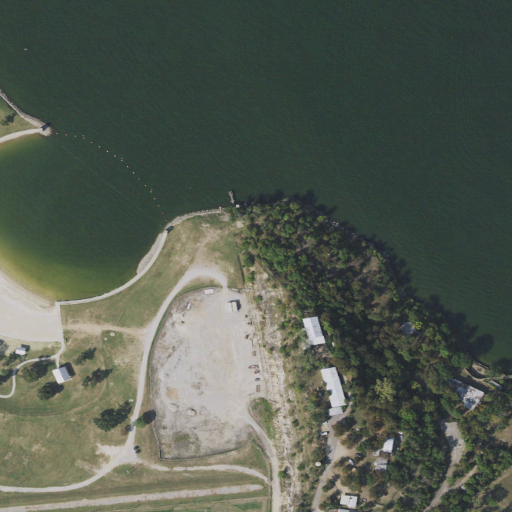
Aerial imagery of beach in Texas named Twin Points Beach containing open water, low intensity development, medium intensity development, deciduous forest, grassland, open development, and high intensity development